Field crop: maize
Growth stage: 2
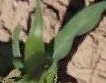
Species: maize